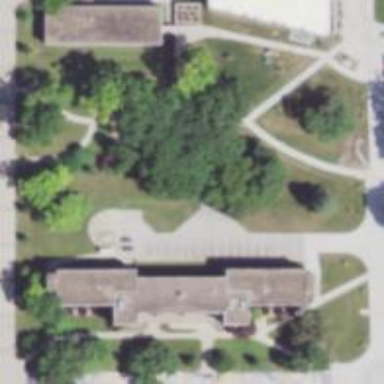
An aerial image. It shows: Park.